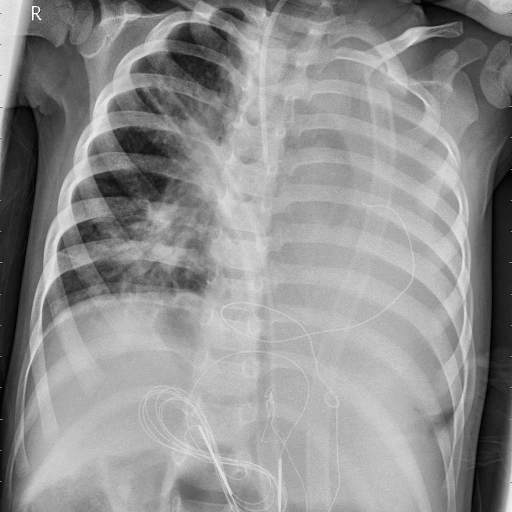
Finding: PNEUMONIA